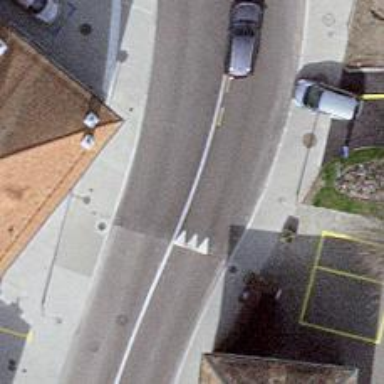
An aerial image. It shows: Speed display on the road.